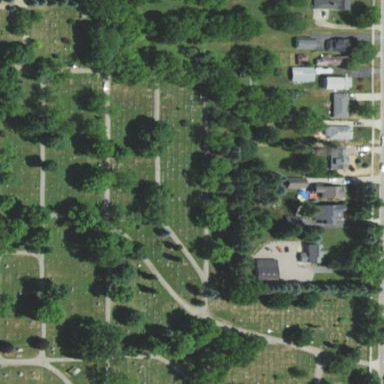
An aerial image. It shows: Cemetery.